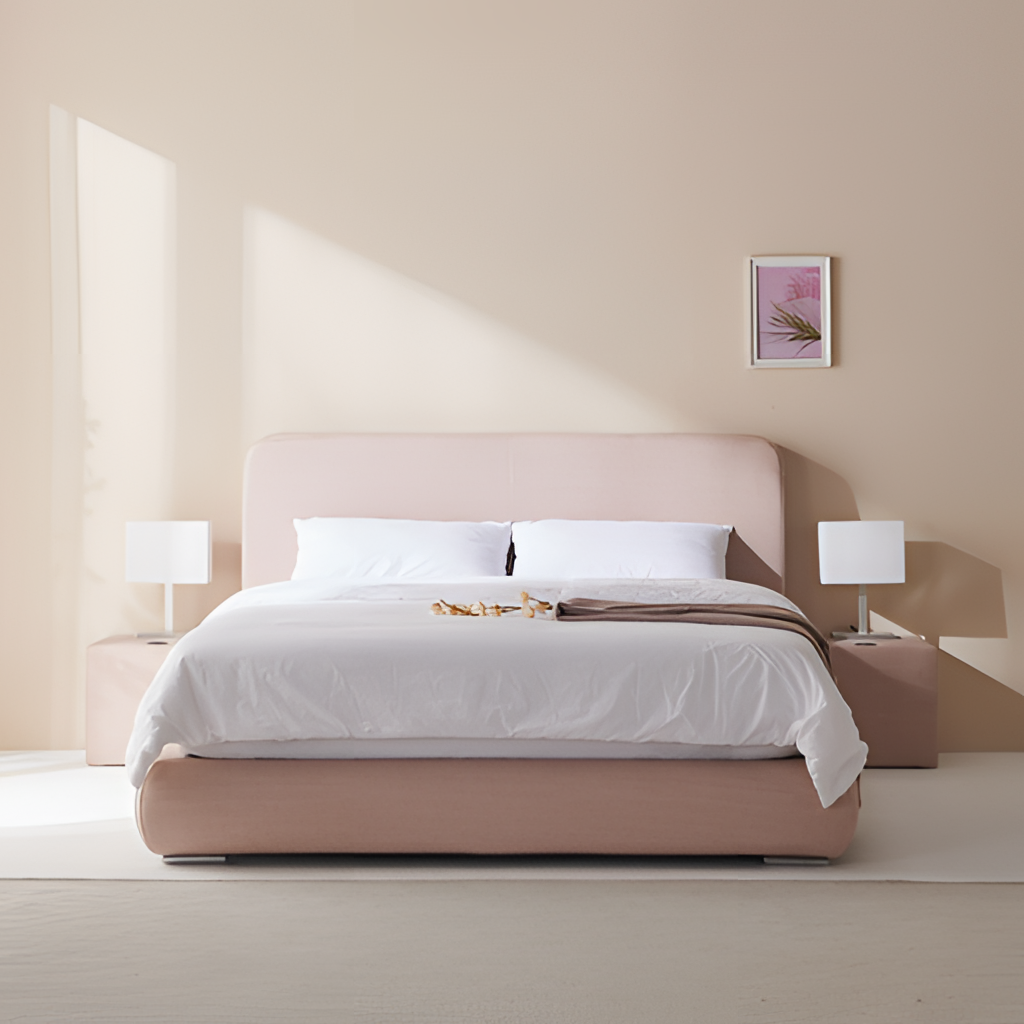
bedroom, pink fabric bed, paint wallpaper, with solid pattern, carpet flooring, with large square pattern, contemporary